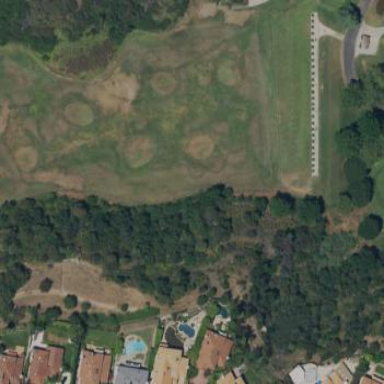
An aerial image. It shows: Rough area in golf course.